This continuous-wavelet-transform scalogram was computed from a bearing vibration snapshot. Diagnose the bearing from this image, choosing from: normal, inner_race, outer_race, ball.
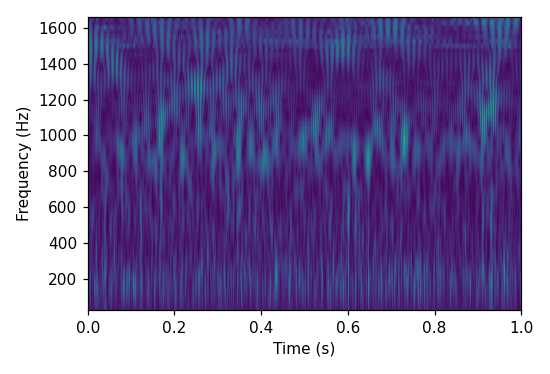
Answer: inner_race